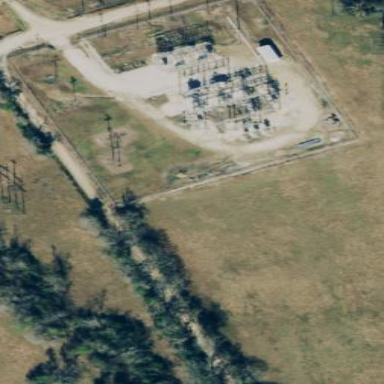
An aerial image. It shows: Distribution substation surrounded by fence.